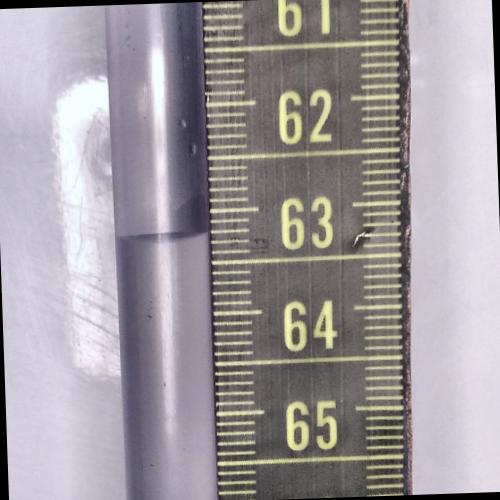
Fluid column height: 63.2 cm